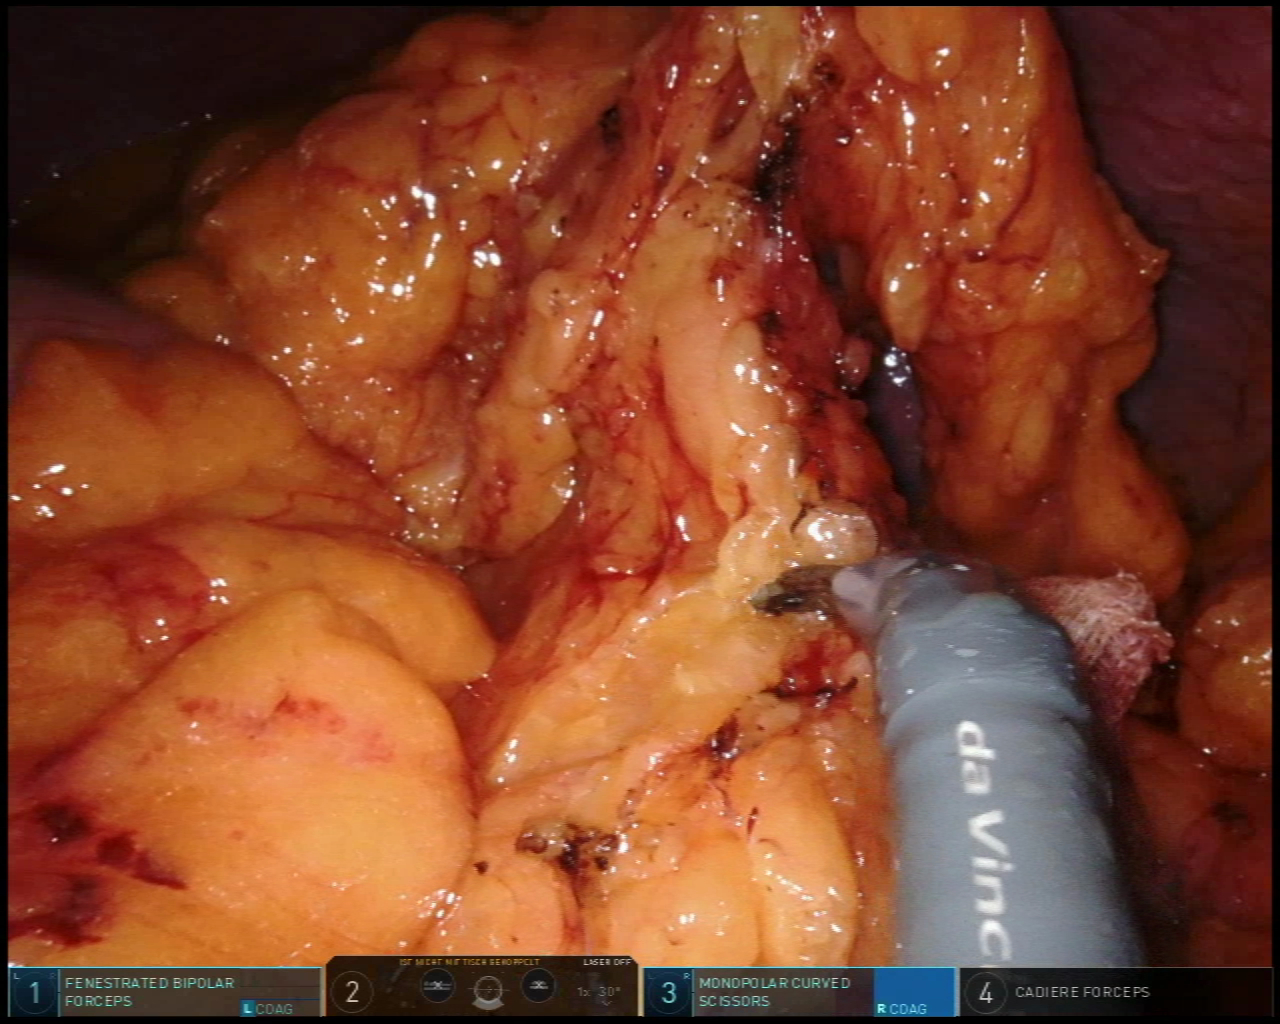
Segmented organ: abdominal_wall
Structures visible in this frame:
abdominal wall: yes
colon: yes
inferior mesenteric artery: no
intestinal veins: no
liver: no
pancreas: no
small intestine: no
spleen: yes
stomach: no
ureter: no
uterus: no
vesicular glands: no